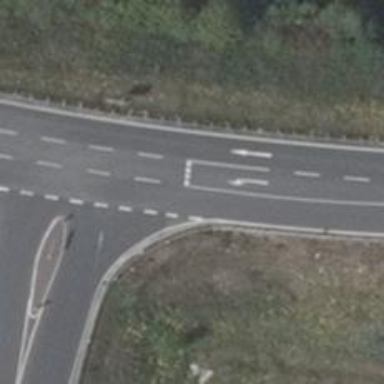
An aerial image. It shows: Asphalt road classified as primary highway.